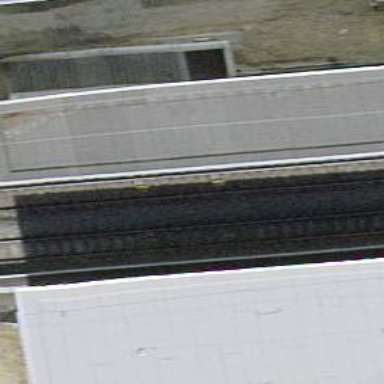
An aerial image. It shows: Single-track electrified railway with contact line.